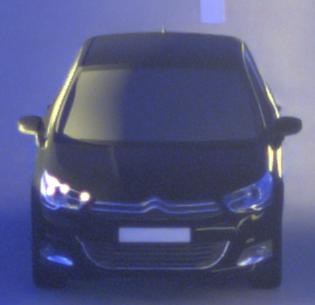
Make: Citroen
Model: C4 VTi 95
Detailed model: C4 (II)
Model produced from: 2012/08
Model produced until: 2013/06
Doors: 5
Color: black
Road condition: dry road
Daytime: sunrise or sunset
Contrast: high contrast